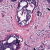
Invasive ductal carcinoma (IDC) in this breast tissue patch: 0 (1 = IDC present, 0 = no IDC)